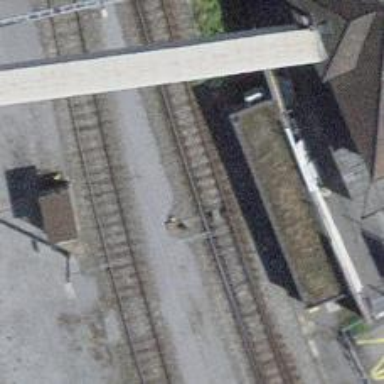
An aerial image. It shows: Railway switch.